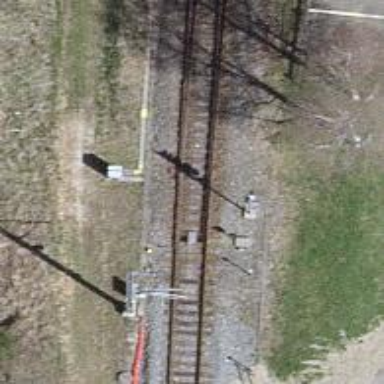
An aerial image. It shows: Railway switch.